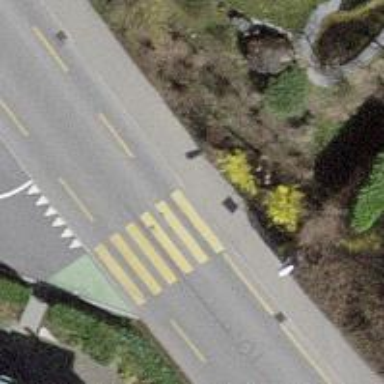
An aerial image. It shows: Uncontrolled zebra crossing with notable zebra markings.